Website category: sports
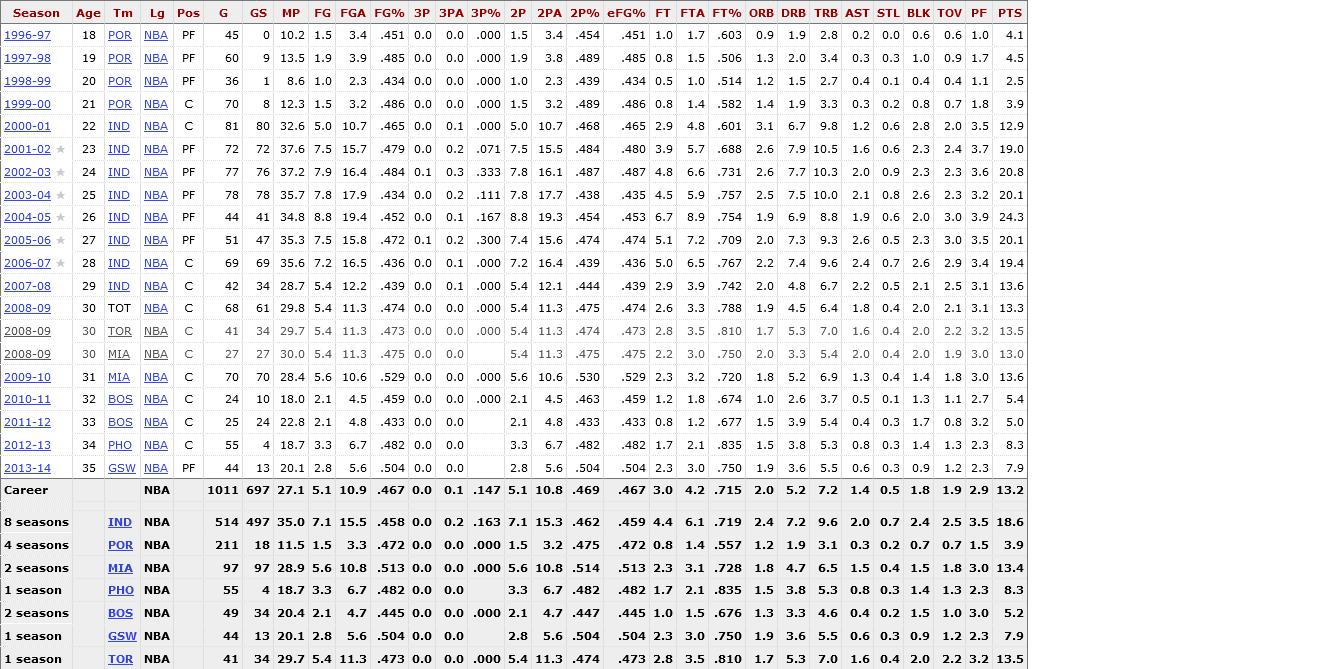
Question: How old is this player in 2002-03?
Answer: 24

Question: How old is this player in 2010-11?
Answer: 32

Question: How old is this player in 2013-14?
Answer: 35

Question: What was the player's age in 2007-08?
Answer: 29

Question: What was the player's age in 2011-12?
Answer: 33

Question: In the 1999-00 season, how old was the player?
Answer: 21

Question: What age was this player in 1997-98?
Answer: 19

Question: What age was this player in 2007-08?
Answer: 29

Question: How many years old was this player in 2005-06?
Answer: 27

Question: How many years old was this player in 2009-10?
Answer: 31

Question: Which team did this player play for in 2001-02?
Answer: IND

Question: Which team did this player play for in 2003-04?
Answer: IND

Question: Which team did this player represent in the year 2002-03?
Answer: IND

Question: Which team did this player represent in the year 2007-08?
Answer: IND

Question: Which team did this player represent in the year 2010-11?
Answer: BOS

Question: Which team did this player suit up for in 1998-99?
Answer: POR

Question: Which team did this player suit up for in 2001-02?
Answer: IND

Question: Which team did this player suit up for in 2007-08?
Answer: IND

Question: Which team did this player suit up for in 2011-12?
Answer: BOS

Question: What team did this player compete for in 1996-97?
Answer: POR

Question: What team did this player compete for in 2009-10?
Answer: MIA

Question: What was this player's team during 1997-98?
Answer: POR

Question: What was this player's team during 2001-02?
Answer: IND

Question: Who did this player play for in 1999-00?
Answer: POR

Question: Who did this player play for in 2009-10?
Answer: MIA

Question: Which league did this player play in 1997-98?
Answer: NBA

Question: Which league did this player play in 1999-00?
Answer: NBA

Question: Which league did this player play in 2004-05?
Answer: NBA

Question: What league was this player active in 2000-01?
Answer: NBA

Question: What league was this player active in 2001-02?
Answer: NBA

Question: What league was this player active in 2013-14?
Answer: NBA

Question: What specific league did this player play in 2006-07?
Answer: NBA

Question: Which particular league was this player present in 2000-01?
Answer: NBA

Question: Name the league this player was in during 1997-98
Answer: NBA

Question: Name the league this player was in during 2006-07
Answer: NBA

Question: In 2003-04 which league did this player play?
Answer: NBA

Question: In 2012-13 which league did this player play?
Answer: NBA

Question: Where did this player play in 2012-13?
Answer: NBA

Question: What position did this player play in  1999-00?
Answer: C

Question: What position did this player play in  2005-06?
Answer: PF

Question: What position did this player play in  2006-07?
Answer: C

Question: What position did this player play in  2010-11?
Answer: C

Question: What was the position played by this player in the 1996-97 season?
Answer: PF

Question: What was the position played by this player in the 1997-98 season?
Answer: PF

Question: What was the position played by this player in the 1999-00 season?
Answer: C

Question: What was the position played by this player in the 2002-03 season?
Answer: PF

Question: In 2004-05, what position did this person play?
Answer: PF

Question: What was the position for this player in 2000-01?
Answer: C

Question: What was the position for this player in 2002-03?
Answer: PF

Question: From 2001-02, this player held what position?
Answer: PF

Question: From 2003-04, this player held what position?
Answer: PF

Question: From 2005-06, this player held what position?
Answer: PF

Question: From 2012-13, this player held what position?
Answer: C

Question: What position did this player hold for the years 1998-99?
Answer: PF

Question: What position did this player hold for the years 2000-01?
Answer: C

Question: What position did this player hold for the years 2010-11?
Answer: C

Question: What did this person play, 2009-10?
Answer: C

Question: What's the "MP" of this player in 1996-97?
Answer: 10.2

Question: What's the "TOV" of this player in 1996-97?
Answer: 0.6

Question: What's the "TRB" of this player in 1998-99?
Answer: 2.7

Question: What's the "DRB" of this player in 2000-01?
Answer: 6.7

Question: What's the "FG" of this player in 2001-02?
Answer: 7.5

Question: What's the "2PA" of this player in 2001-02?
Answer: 15.5

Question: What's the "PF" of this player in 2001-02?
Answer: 3.7